Question: Please, observe this simple jsFiddle: <URL>
HTML:
'''
<div class="char">
<div>
<div class="char">A1</div>
<div class="char anchorToMiddle">D1</div>
<div class="char anchorToRight">G1</div>
</div>
<div>
<div class="char">A2</div>
<div class="char anchorToMiddle">D2</div>
<div class="char anchorToRight">G2</div>
</div>
<div>
<div class="char">A3</div>
<div class="char">B3</div>
<div class="char">C3</div>
<div class="char">D3</div>
<div class="char">E3</div>
<div class="char">F3</div>
<div class="char">G3</div>
</div>
</div>
'''
CSS:
'''
.char{
display: inline-block;
}
.anchorToRight {
float: right;
}
'''
Output:

How can I change the HTML and/or CSS, so that the elements marked as 'anchorToMiddle' (D1 and D2) be aligned in the middle, right above D3?
Thanks.
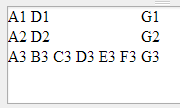
Answer: I tried to find a solution with some javascript (since the question was tagged with javascript).
If you set text-align to "center" in "anchorToMiddle" the text will be centered but only if you specify the element's width. To do this, B3..F3 are wrapped inside another div (with id "charspan"):
'''
<div id="charspan" class="char">
<div class="char">B3</div>
<!-- etc. -->
</div>
'''
then this new div's width is calculated and applied to the class "anchorToMiddle".
'''
var elems, i, width, span;
elems = document.getElementsByClassName("anchorToMiddle");
span = document.getElementById("charspan");
width = parseInt(window.getComputedStyle(span).width);
for (i = 0; i < elems.length; i++) {
elems[i].style.width = width + 'px';
}
'''
Updated Fiddle: <URL>